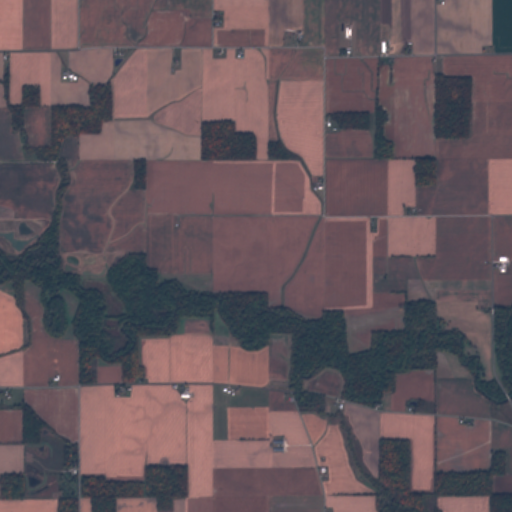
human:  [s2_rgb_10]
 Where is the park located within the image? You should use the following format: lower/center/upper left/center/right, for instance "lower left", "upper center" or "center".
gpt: The park is located in the upper right of the image.
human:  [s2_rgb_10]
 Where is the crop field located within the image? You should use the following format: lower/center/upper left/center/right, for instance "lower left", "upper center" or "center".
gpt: There is no crop field in the image.